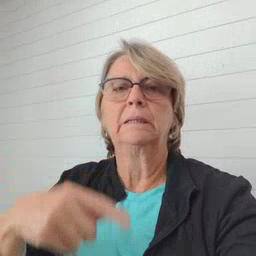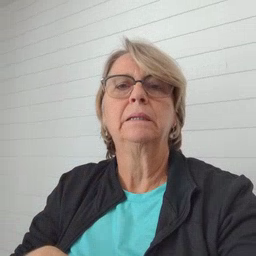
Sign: face